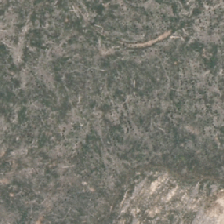
Land cover: harvested_forest